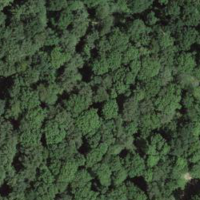
EUNIS habitat code: 53
Species observed at this site:
Corvus corone
Turdus merula
Cyanistes caeruleus
Parus major
Troglodytes troglodytes
Milvus migrans
Dendrocopos major
Garrulus glandarius
Picus viridis
Sylvia atricapilla
Columba palumbus